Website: lowes
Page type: customer-info-address
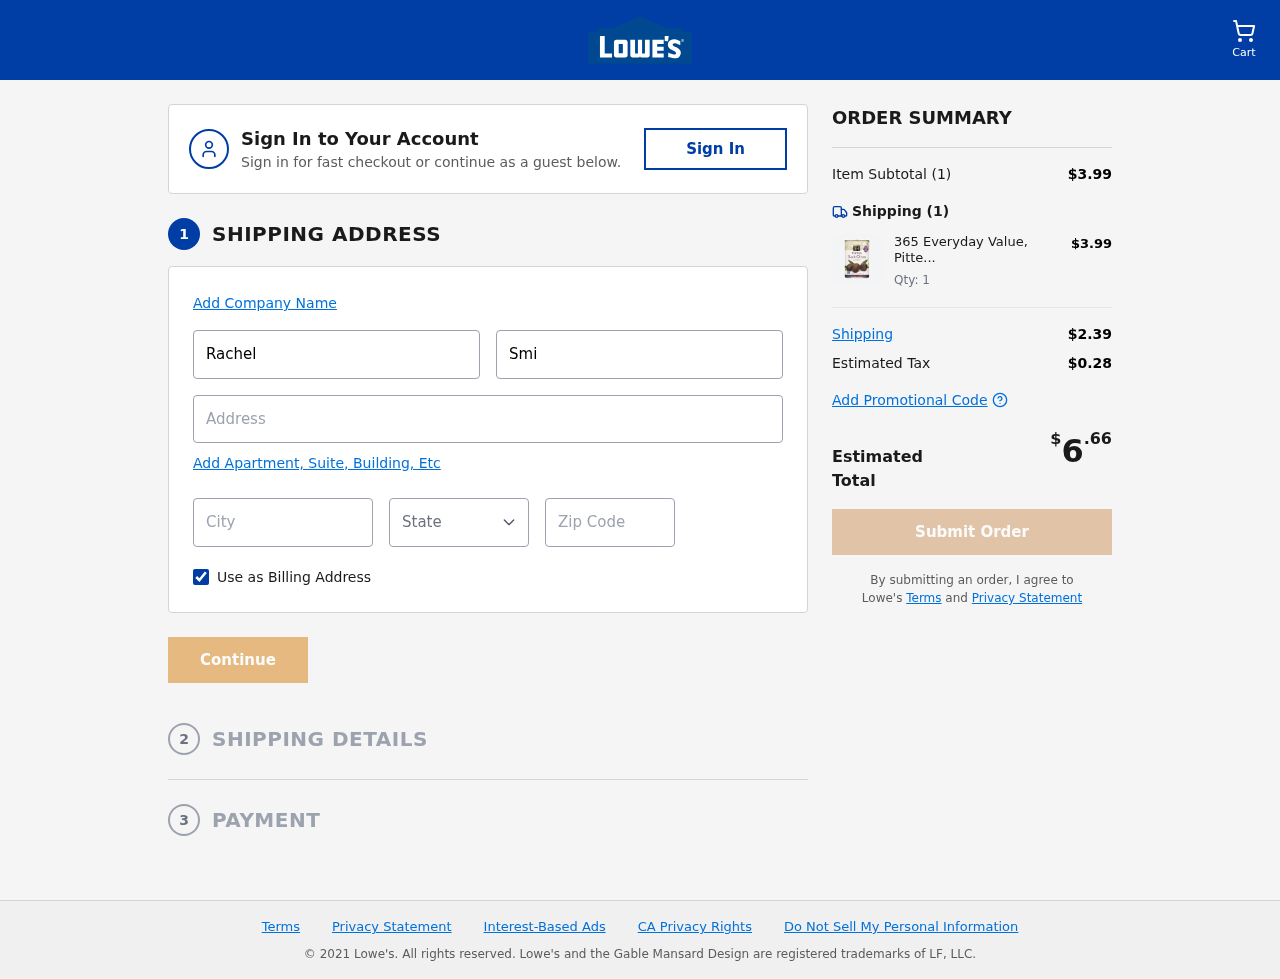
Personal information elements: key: PII_CITY
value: Hamiltonview
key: PII_FIRSTNAME
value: Rachel
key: PII_LASTNAME
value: Smith
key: PII_POSTCODE
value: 46475
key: PII_STATE_ABBR
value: AK
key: PII_STREET
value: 799 Stacy Road Suite 017
Product elements: key: PRODUCT1_NAME
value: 365 Everyday Value, Pitted Black Olives, Jumbo, 5.75 oz
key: PRODUCT1_PRICE
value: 3.99
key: PRODUCT1_QUANTITY
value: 1
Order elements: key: ORDER_NUM_ITEMS
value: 1
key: ORDER_SUBTOTAL
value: $3.99
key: ORDER_NUM_ITEMS2
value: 1
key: ORDER_SHIPPING_COST
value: $2.39
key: ORDER_TAX
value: $0.28
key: ORDER_TOTAL
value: $6.66